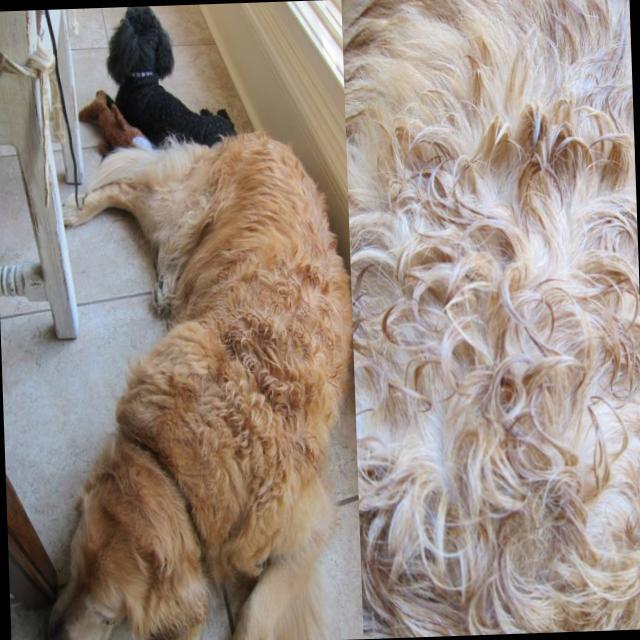
Healthy canine skin — no visible lesions, inflammation, or abnormalities. The skin and coat appear normal.